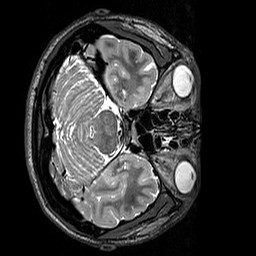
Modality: T2w
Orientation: axial
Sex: male
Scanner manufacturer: siemens
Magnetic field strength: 3 T
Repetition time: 3.2 s
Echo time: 0.409 s